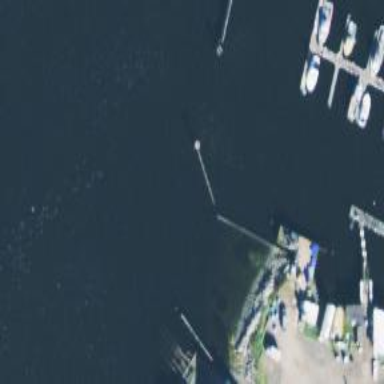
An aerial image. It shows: Breakwater structure.